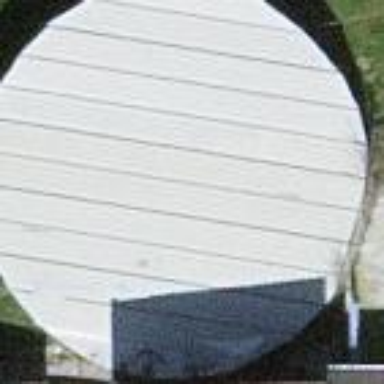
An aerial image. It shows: Building with storage tank.